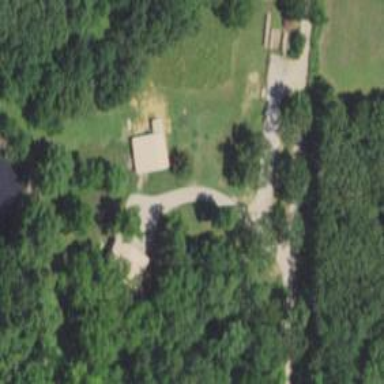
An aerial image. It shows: Driveway leading to service road.